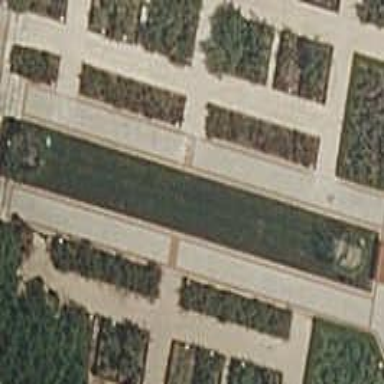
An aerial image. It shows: Pedestrian road made of paving stones.